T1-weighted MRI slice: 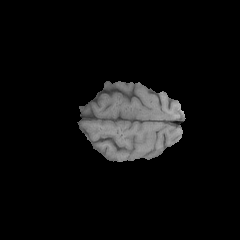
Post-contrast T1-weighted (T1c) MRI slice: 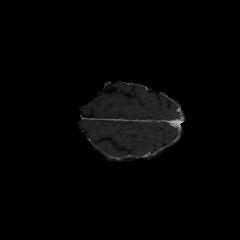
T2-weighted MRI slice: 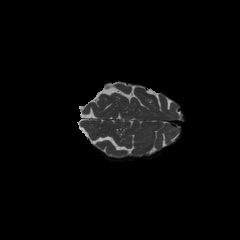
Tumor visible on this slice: no